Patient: sex M, age 60
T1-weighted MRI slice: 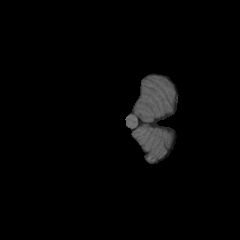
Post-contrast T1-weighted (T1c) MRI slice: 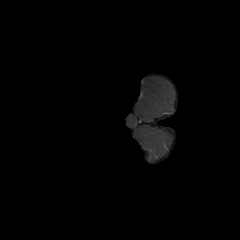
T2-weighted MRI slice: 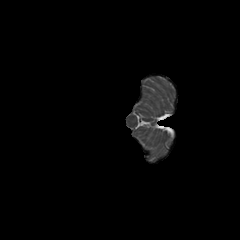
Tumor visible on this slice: no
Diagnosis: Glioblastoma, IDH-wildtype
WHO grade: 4